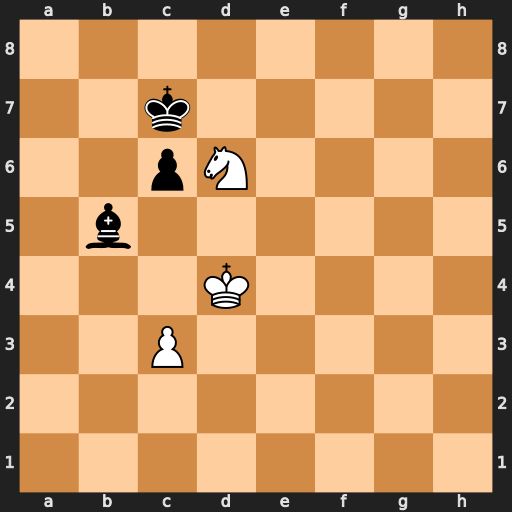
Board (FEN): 8/2k5/2pN4/1b6/3K4/2P5/8/8
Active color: w
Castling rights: -
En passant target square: -
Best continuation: Nxb5+ cxb5 Kc5 b4 cxb4 Kb7 Kb5